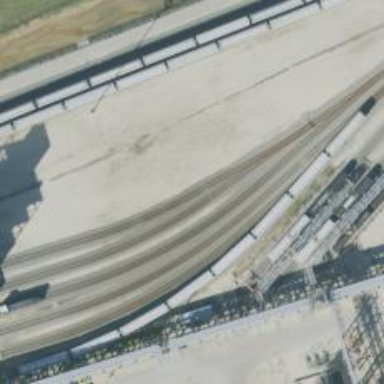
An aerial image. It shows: Railway spur service.